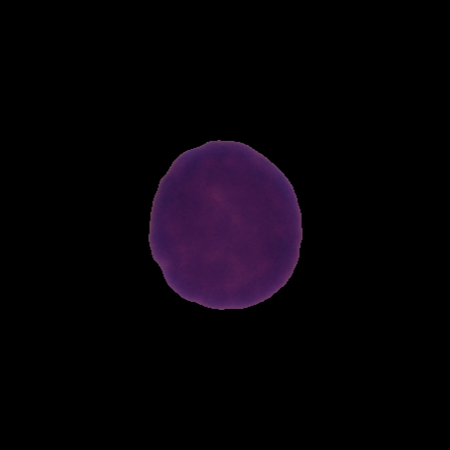
Label: healthy